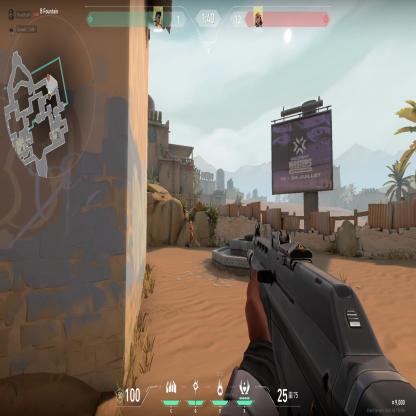
Label: enemy